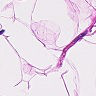
Metastatic tissue present: no